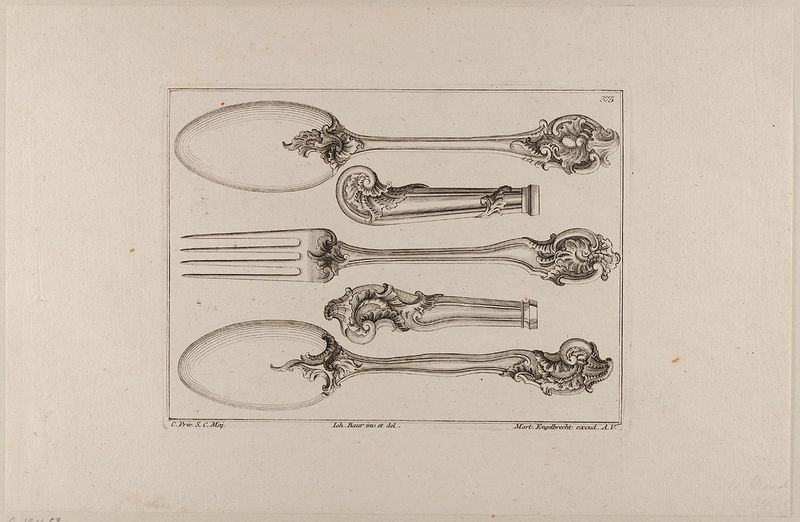
Titel: Ein Essbesteck
Künstler: Martin Engelbrecht
Standort: Hamburg
Institution: Museum für Kunst und Gewerbe Hamburg
Schlagwörter: rokoko, grafik, graphik, fotografie, photographie, druckgraphik, druckgrafik, radierung, kunstgewerbe, besteck, kunsthandwerk, gabel, rocaille, style, reproduktionen, industriedesign, druckerzeugnisse, muschelwerk, löffel, ornamentstich, vorlageblätter